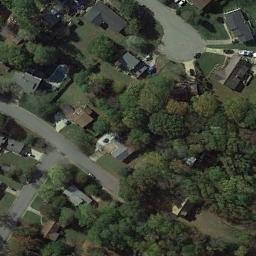
Label: residential